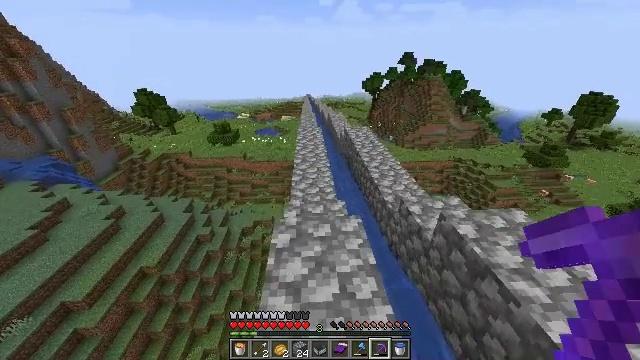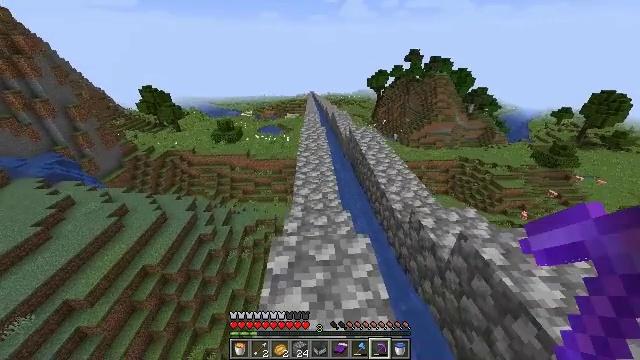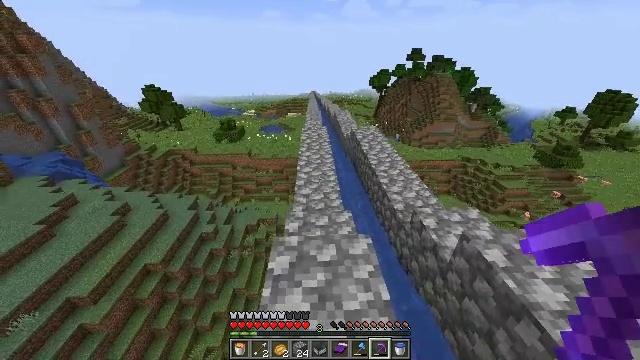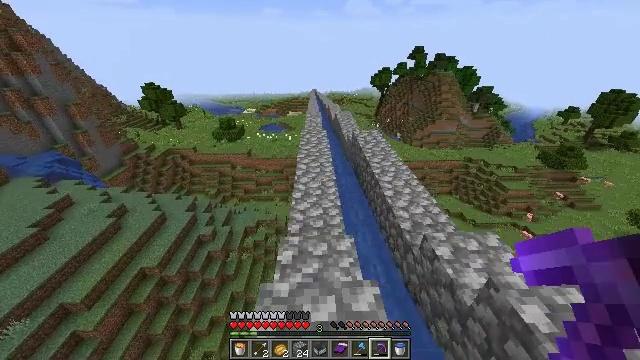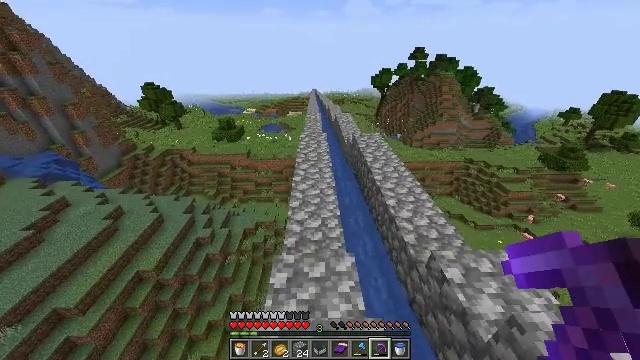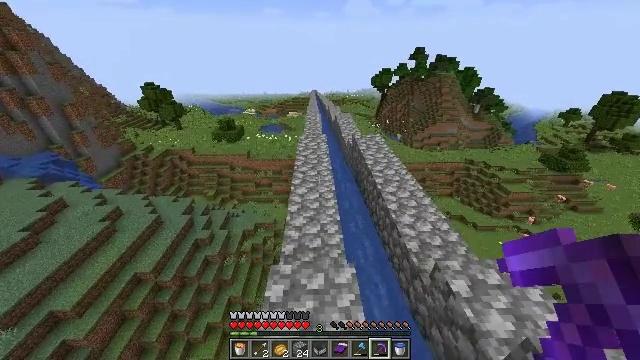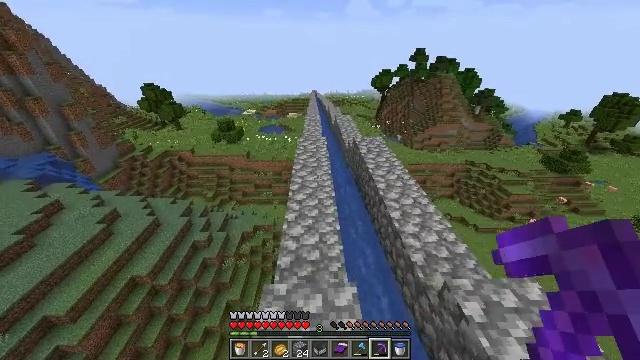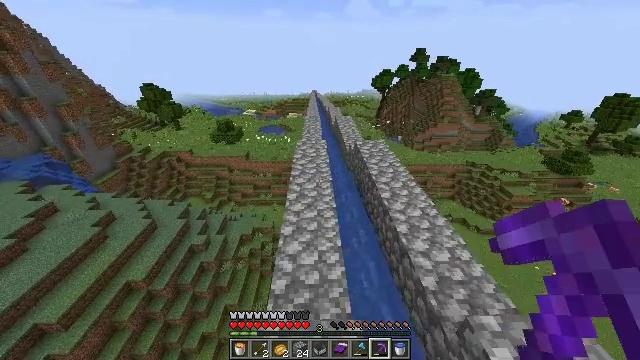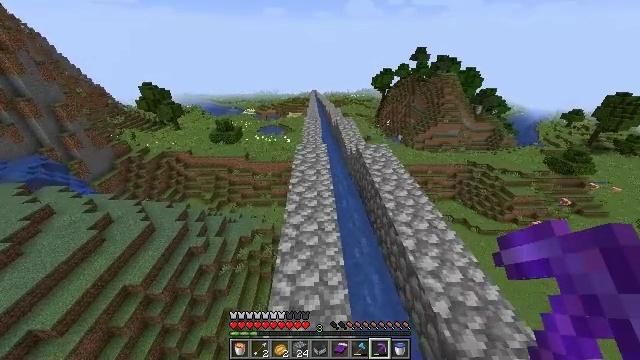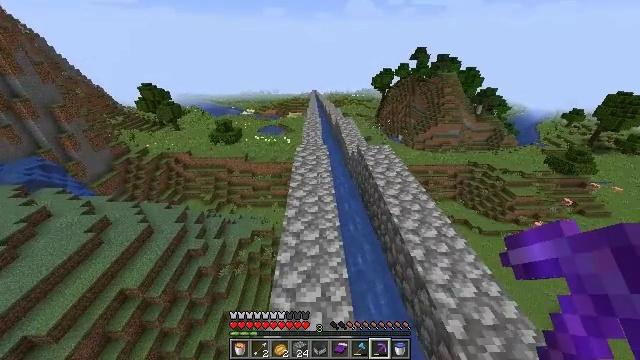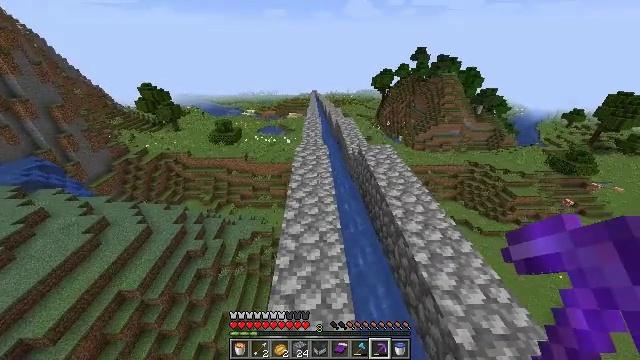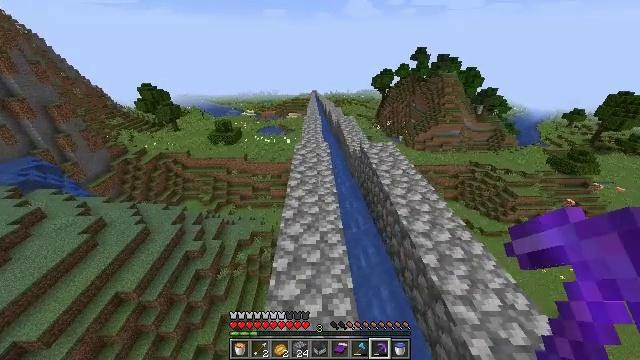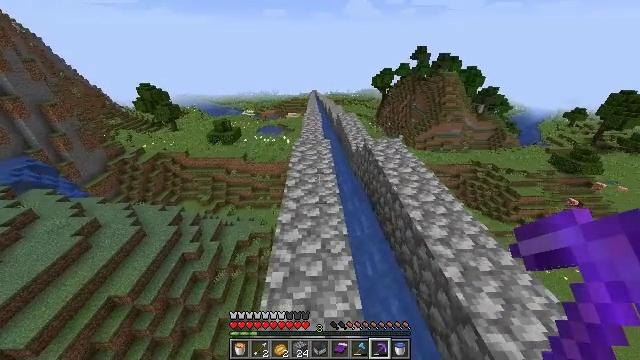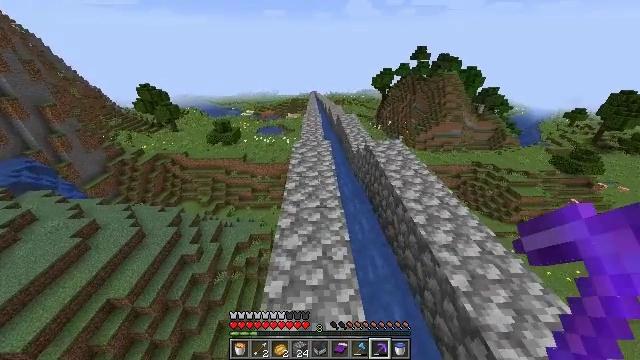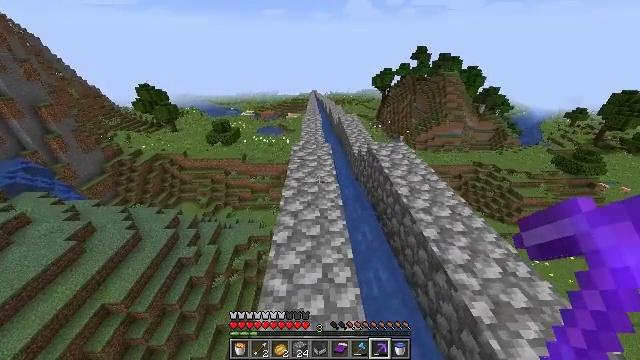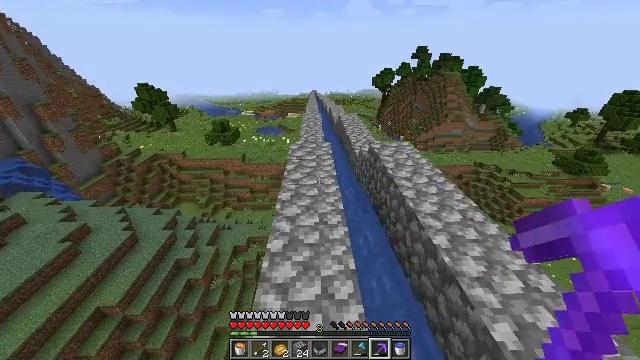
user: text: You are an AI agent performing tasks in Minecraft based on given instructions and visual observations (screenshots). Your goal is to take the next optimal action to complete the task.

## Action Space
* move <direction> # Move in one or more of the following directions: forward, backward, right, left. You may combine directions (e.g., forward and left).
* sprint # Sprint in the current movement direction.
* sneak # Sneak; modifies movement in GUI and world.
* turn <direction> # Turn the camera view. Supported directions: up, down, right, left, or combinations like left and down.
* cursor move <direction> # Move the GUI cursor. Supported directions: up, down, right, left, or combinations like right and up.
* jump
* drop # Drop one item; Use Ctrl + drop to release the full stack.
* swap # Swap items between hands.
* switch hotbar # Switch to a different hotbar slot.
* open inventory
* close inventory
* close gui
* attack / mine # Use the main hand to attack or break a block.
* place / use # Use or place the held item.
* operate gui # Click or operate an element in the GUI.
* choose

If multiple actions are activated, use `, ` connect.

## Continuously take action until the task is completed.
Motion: motion action
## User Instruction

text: Collect cobblestone blocks for construction.
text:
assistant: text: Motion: move forward, turn left
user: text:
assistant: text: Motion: move forward
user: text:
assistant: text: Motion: move forward
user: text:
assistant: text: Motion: move forward
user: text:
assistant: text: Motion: move forward
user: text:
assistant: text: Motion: move forward, sprint
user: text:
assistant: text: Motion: move forward, sprint
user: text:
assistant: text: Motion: move forward, sprint
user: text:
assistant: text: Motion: move forward, sprint
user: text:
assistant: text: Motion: move forward, sprint
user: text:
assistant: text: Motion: move forward
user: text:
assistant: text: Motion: move forward
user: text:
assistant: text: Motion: move forward
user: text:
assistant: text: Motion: move forward
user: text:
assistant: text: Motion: move forward
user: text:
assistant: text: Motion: move forward, sprint
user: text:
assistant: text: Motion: move forward, sprint
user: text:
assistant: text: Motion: move forward, sprint
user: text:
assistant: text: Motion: move forward, sprint
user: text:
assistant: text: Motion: move forward, sprint
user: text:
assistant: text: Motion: move forward
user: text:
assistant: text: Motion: move forward
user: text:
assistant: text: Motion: move forward
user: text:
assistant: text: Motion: move forward
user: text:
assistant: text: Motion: move forward
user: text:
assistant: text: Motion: move forward, sprint
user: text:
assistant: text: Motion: move forward, sprint
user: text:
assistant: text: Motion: move forward, sprint
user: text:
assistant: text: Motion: move forward, sprint
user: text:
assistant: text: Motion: move forward